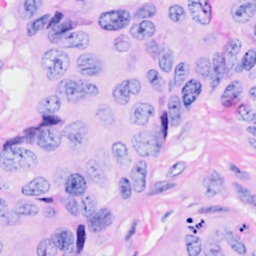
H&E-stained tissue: Breast